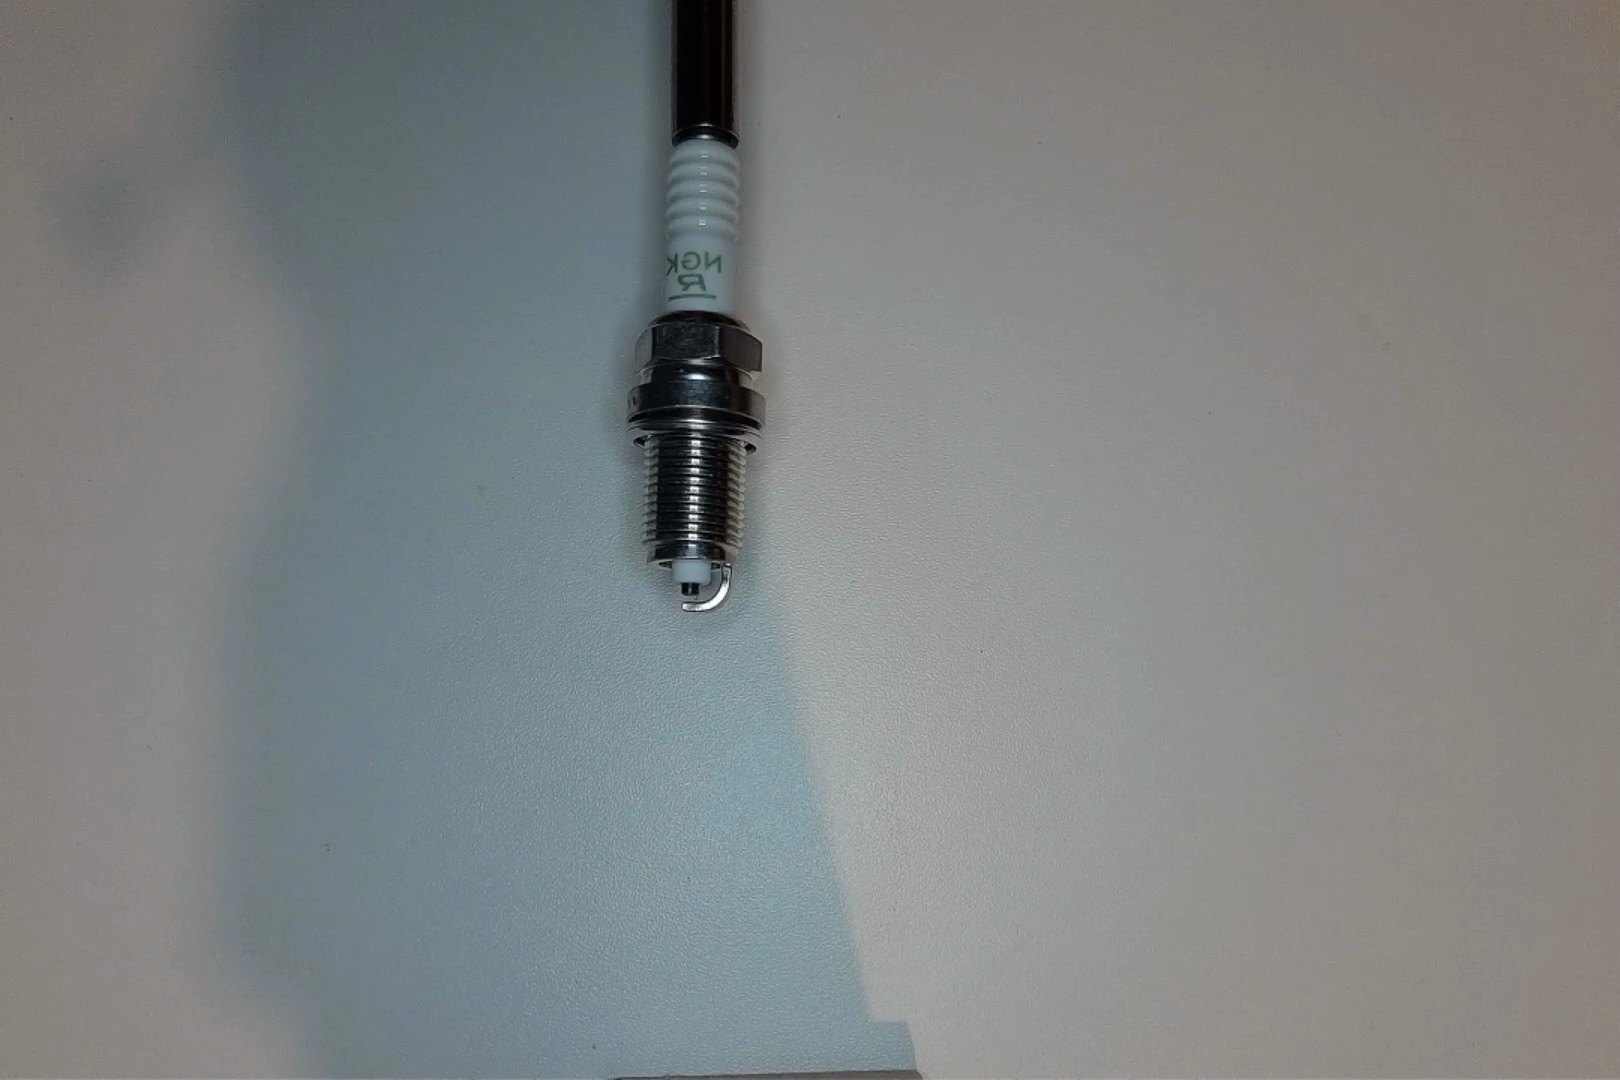
Label: normal